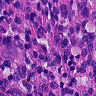
Metastatic tissue present: yes